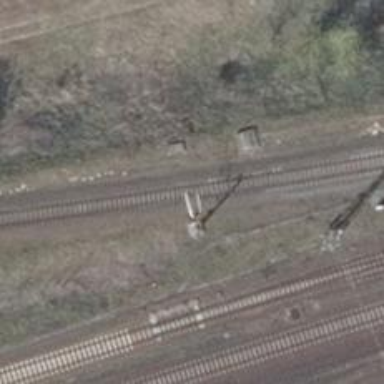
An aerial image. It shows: Milestone along the railway track with catenary mast.